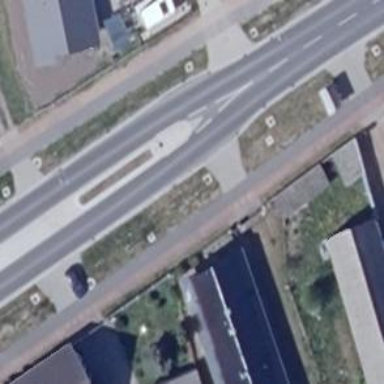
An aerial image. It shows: Traffic calming island.